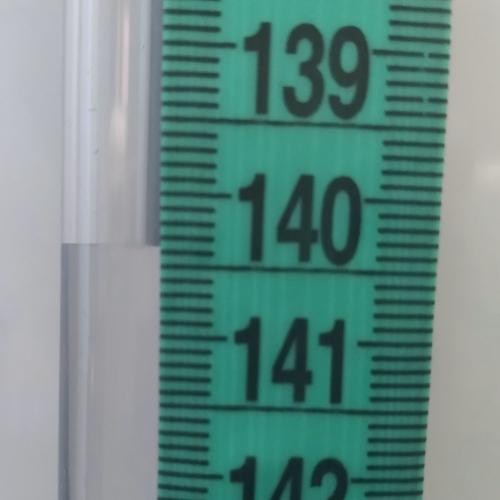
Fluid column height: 140.4 cm